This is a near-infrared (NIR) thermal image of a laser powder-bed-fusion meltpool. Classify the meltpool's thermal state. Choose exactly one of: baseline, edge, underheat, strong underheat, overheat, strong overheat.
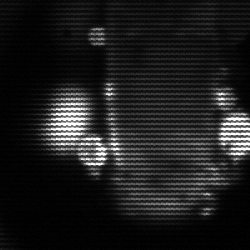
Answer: strong underheat